Aerial crown-view tile of a tropical tree (Barro Colorado Island, Panama), acquired 20240716:
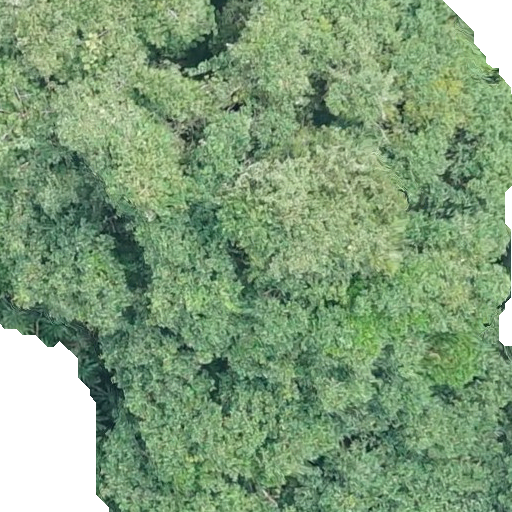
Species: Hieronyma alchorneoides
GBIF accepted scientific name: Hieronyma alchorneoides
Crown area: 488.898 m²